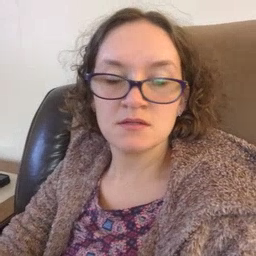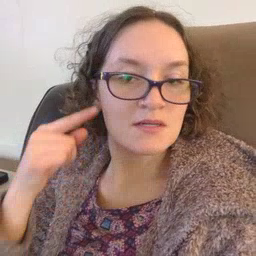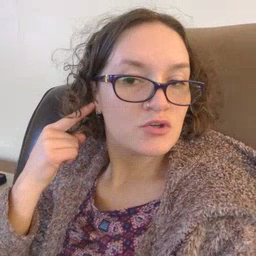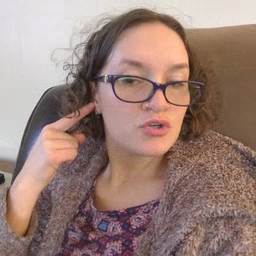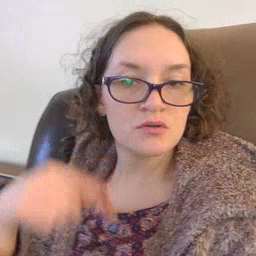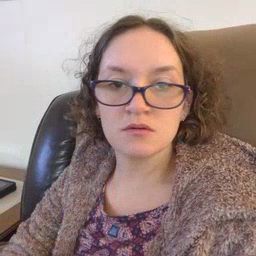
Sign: ear